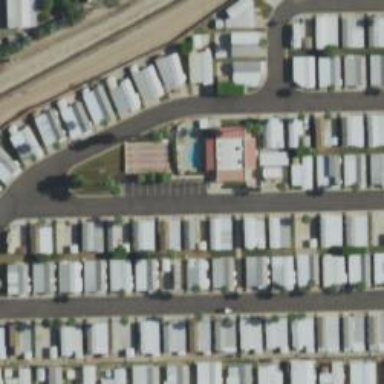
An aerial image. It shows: Residential area designated as trailer park.